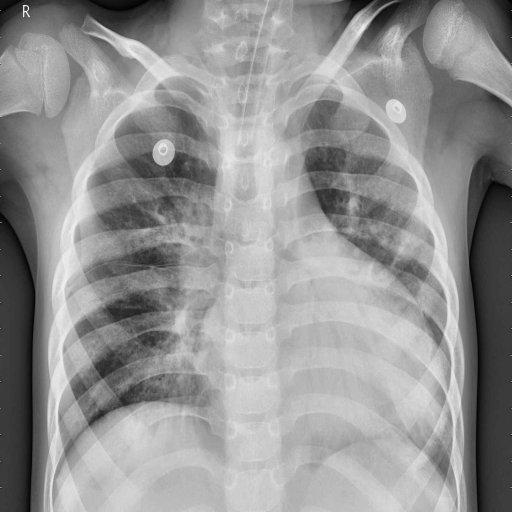
Finding: PNEUMONIA